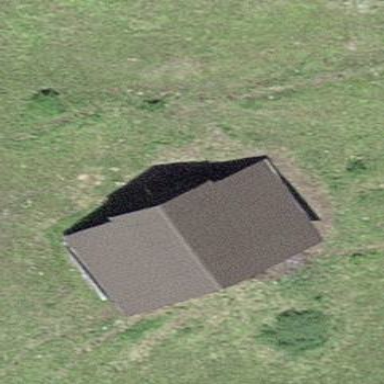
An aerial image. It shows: Rural barn.